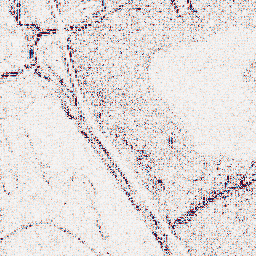
Category: wavelet
Decomposition family: wavelet_reverse_biorthogonal
Decomposition parameters: wavelet: rbio1.3
level: 1
Upsampling method: quintic
Upsampling parameters: scale: 4
Upsampling scale: 4